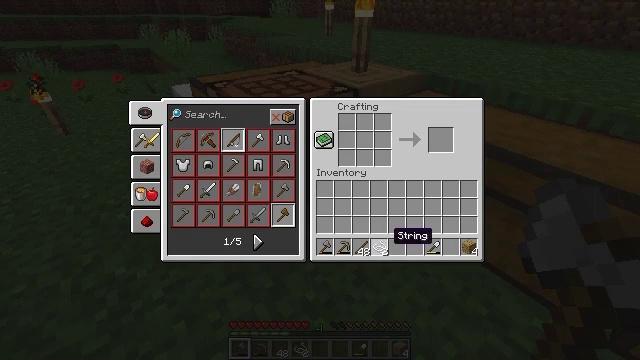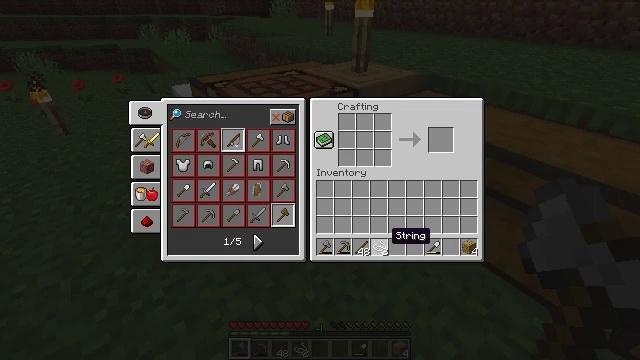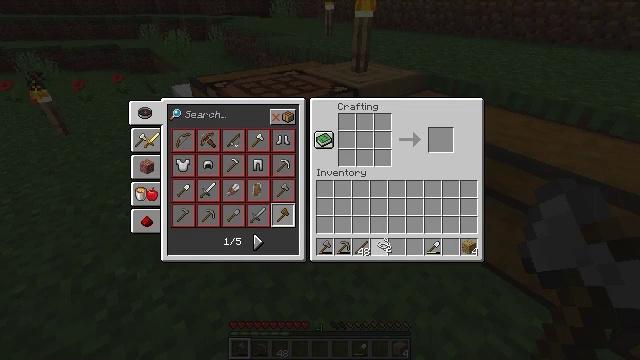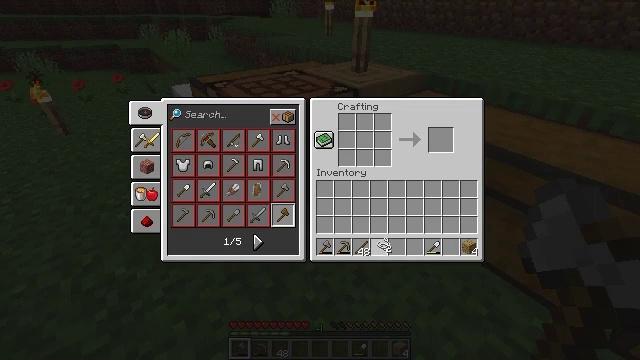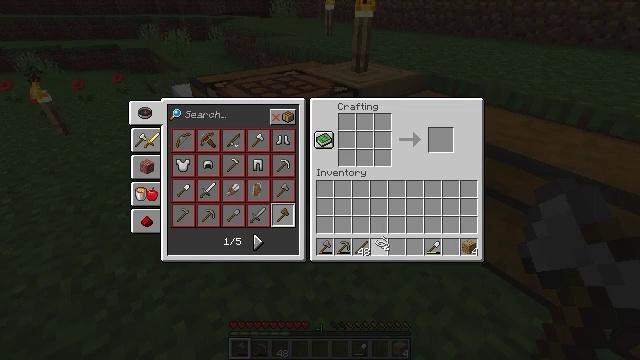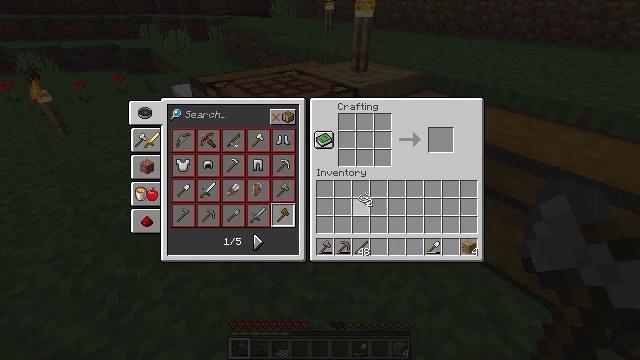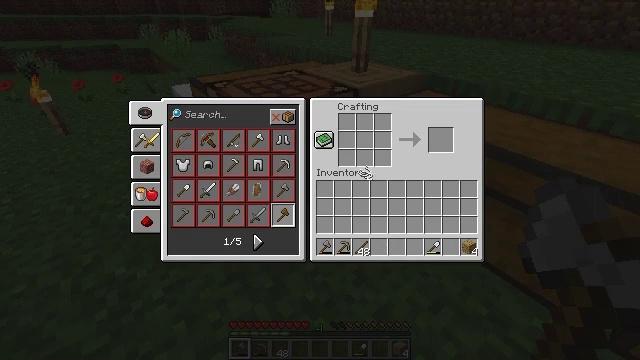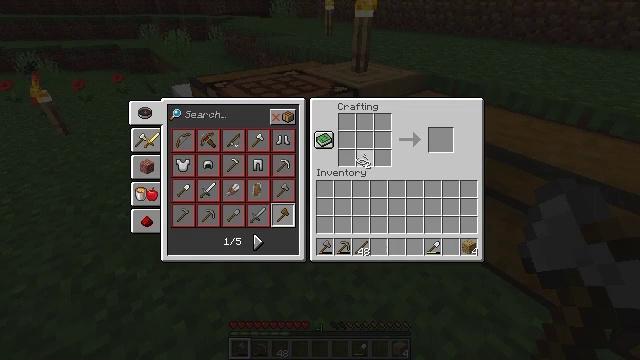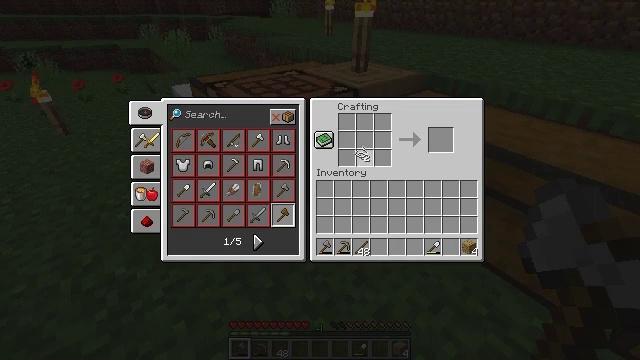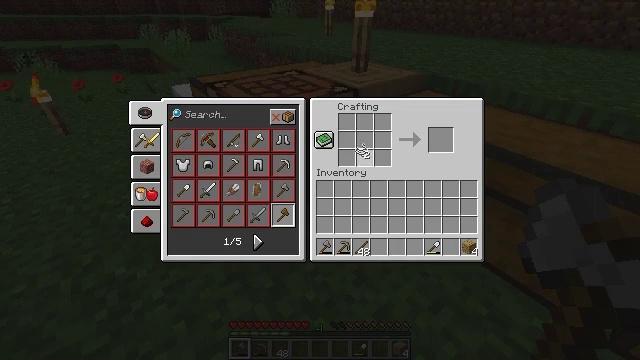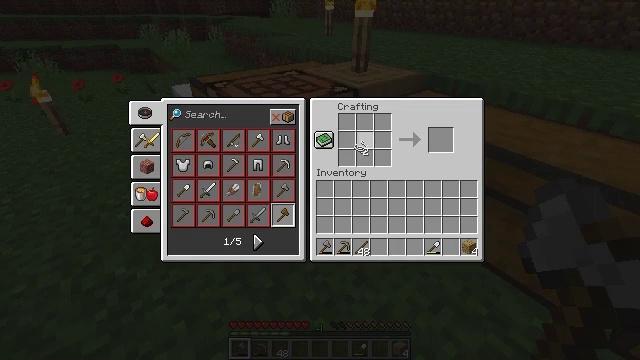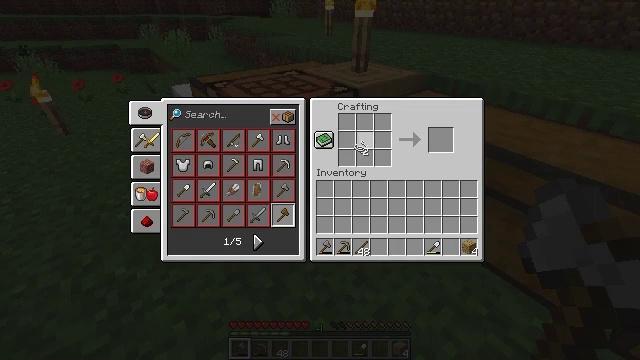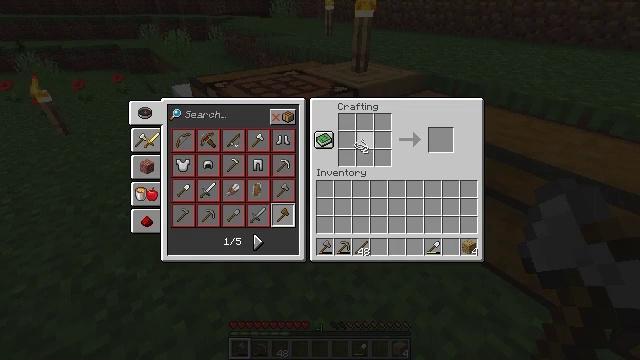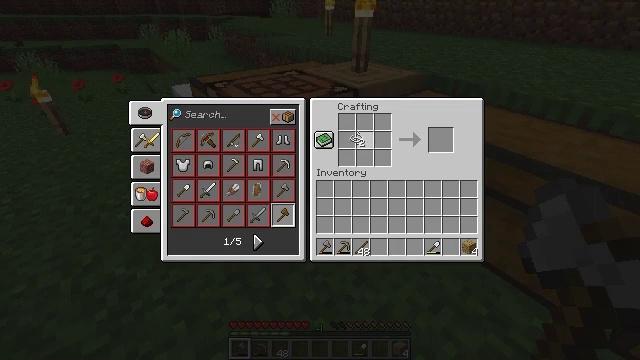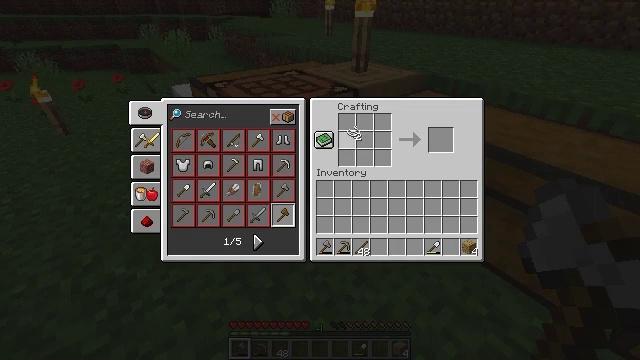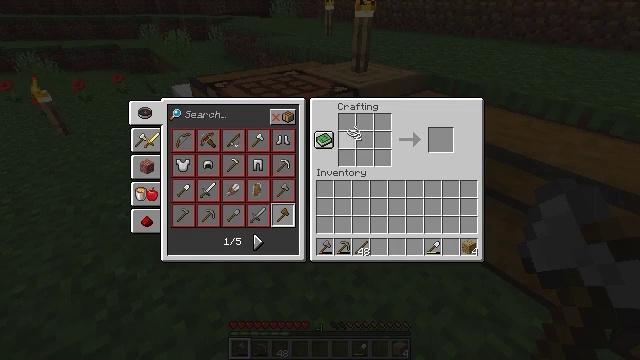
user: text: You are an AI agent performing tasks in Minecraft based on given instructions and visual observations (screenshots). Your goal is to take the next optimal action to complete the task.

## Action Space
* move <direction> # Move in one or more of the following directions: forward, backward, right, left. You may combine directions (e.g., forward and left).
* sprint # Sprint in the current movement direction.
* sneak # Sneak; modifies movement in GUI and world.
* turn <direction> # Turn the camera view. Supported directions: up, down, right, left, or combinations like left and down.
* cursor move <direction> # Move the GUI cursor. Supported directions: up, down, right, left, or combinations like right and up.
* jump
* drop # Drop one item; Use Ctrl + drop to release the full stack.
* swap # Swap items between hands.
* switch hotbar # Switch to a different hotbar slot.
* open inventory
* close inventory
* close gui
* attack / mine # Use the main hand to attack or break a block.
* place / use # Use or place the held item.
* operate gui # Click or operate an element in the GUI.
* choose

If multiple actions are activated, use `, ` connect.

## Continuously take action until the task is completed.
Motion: motion action
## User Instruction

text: Place planks and string in the crafting grid to make a loom.
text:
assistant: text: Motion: no_op
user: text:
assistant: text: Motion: operate gui
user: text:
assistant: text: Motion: operate gui
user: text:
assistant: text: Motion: operate gui
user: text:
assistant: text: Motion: cursor move left and up
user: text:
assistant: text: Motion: cursor move up
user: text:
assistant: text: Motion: cursor move up
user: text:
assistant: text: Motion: cursor move up
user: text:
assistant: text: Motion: no_op
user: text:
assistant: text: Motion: no_op
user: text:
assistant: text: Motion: no_op
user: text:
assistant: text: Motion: no_op
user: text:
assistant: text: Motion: cursor move up
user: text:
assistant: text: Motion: no_op
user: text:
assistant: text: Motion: no_op
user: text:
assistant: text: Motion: no_op
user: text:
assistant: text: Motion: no_op
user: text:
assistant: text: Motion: no_op
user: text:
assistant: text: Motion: no_op
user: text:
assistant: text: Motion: operate gui
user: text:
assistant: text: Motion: operate gui
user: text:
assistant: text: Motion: operate gui
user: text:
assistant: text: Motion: operate gui
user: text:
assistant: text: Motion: operate gui
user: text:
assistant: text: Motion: operate gui
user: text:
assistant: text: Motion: operate gui
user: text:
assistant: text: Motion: operate gui
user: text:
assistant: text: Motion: operate gui
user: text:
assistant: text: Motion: operate gui
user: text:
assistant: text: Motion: operate gui